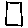
Label: square